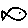
Label: fish